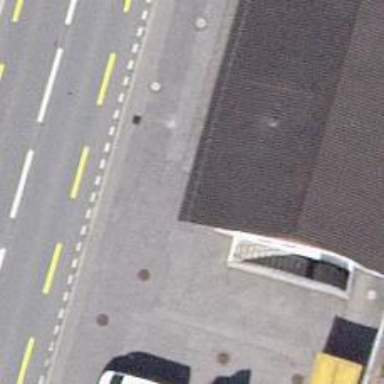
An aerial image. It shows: Bus stop with platform for public transport.